Question: I hesitate to ask, as there are numerous other posts on this topic (<URL>, but none of the solutions in those posts seem to apply to me.
I am trying to pass a JSON-encoded object from a page to a PHP controller, and then respond back with some information.
If I watch in Firebug, I can see the object being sent under the 'Post' tab, however when I print out the $_GET, $_POST, and $_REQUEST arrays I see nothing at all regarding the json object. The $_GET array at least shows my querystring of 'update-player', however POST is empty and REQUEST only shows some local cookies I have.
Here is my jQuery code. As you can see I'm hardcoding the JSON at the moment, and the intention is that I will have a jQuery method updating the local object.
'''
function sendPlayerUpdate(row, col) {
var playerinfo = [
{
"id": 1,
"row": row,
"col": col
}
];
alert(playerinfo[0].id); //debugging
$.ajax({
type: 'POST',
url:"controller.php?a=update-player",
//data: $.toJSON(playerinfo[0],
data: { json: JSON.stringify(playerinfo) },
contentType: "application/json",
success: function (){
},
dataType: 'json'
});
};
'''
My corresponding PHP code handling the request:
'''
// update player information from AJAX POST
case "update-player":
if (isset($_POST['json'])) echo "json received
";
else echo "json not received
";
echo "GET VARIABLES
";
print_r($_GET);
echo "
POST VARIABLES
";
print_r($_POST);
echo "
REQUEST VARIABLES
";
print_r($_REQUEST);
'''
And, what I see in Firebug:

json not received
'''
GET VARIABLES
Array
(
[a] => update-player
)
POST VARIABLES
Array
(
)
REQUEST VARIABLES
Array
(
[a] => update-player
(local cookies)
)
'''
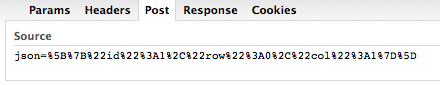
Answer: Try in PHP as below (When request is an application/json, then you will not get data into $_POST)
'''
var_dump(json_decode(file_get_contents("php://input")));
'''